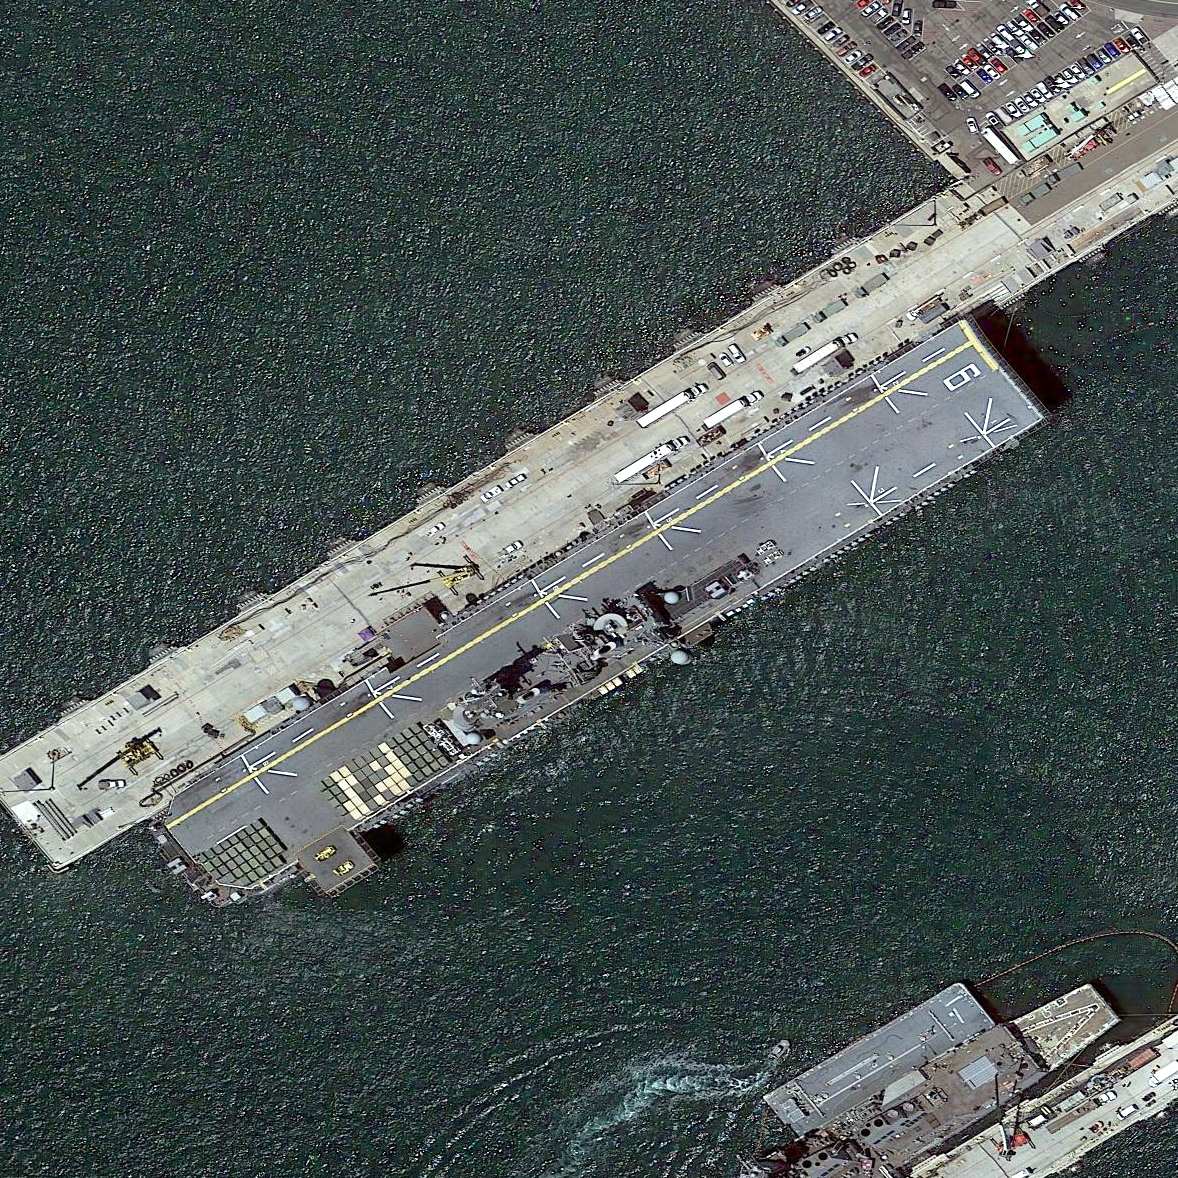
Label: assault